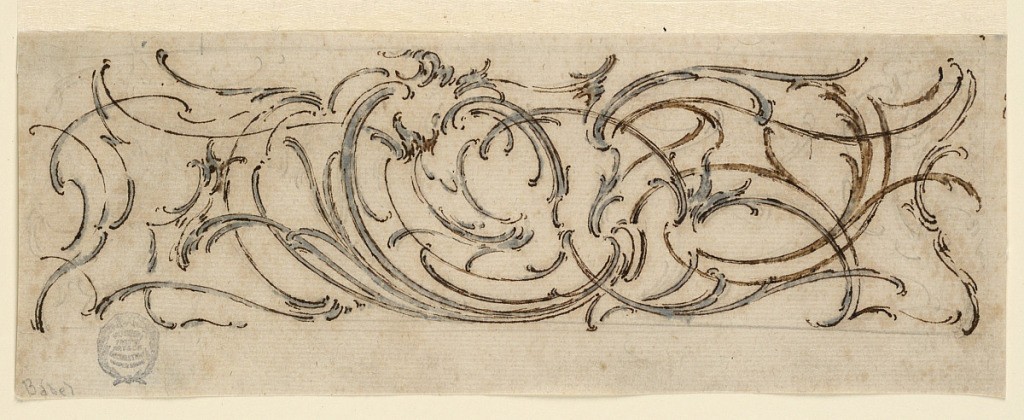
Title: Design for Wrought-Iron Railing
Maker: Pierre Edme Babel, French, 1720–1775
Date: ca. 1750
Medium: Black chalk, pen and ink, sepia and black watercolor washes on paper
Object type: Drawing
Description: An unfinished, asymmetrical composition, with leaf motifs and an obliquely shown escutcheon flanked by scrolls.